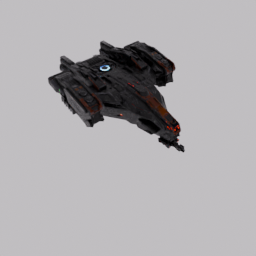
Label: mechanical